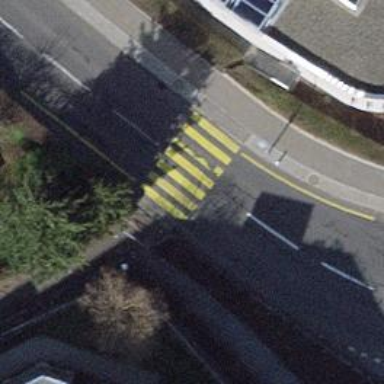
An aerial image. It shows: Uncontrolled road crossing.